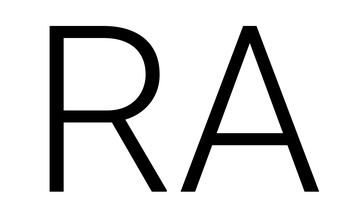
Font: Roboto_Light